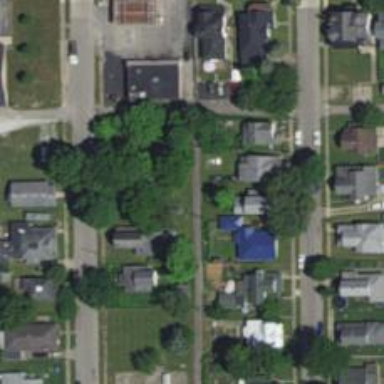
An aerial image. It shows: Alley classified as service road.